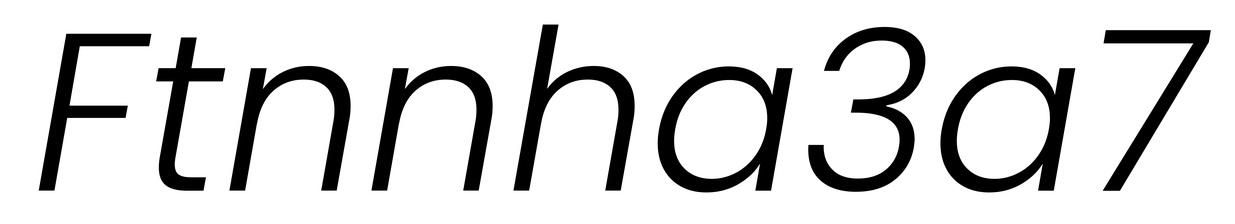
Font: Poppins-LightItalic